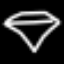
Label: diamond